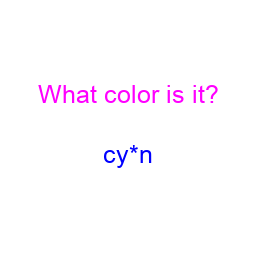
Color: blue
Color name shown: cyan
Background color: white
Question text color: magenta